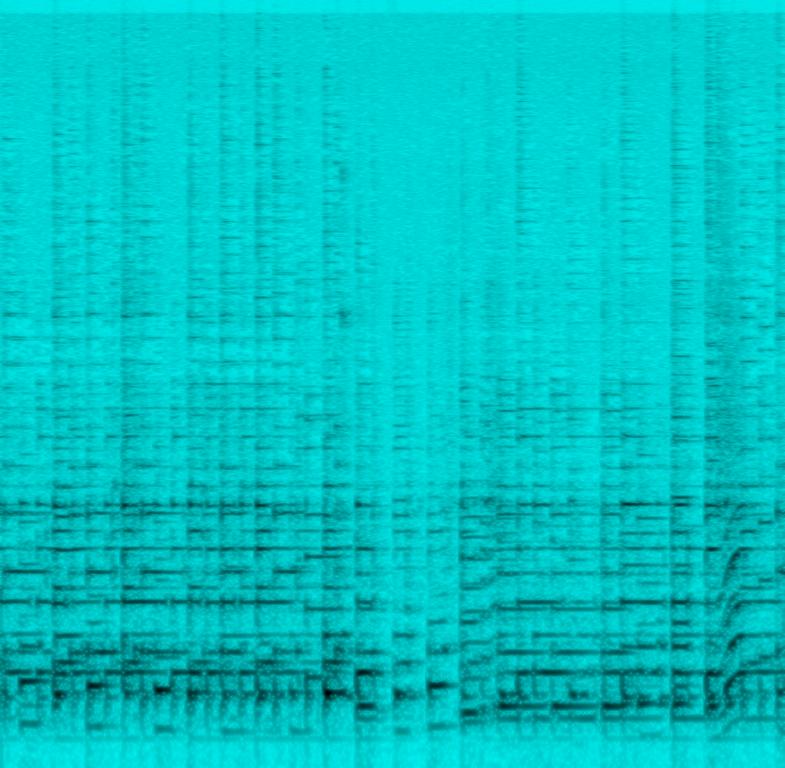
The low quality recording features a cover of a ragtime song and it consists of arpeggiated acoustic guitar melody. The recording is noisy, but it sounds happy and fun regardless.